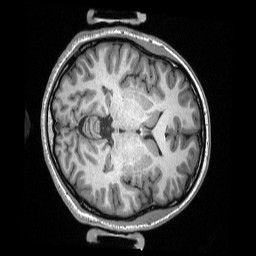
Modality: T1w
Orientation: axial
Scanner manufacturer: siemens
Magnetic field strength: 3 T
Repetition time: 2.3 s
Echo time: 0.00308 s